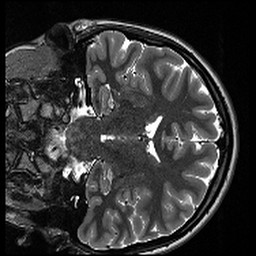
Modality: T2w
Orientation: coronal
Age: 19
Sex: female
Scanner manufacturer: siemens
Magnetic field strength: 3 T
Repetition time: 13.15 s
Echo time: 0.082 s